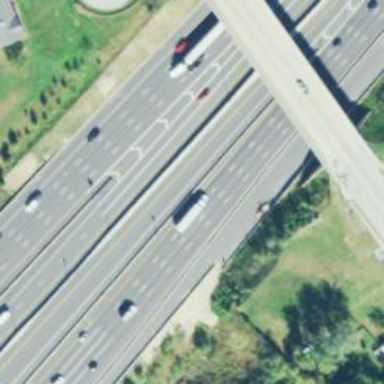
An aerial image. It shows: View of motorway.